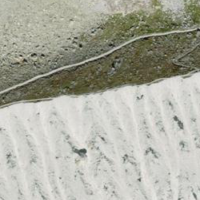
EUNIS habitat code: 48
Species observed at this site:
Lotus corniculatus